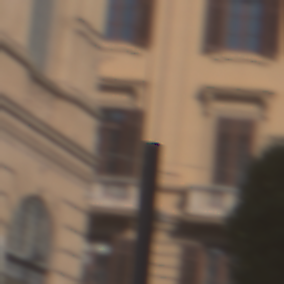
Verkehrszeichen: Ueberholverbot
Umgebung: Outdoor, Urban
Tageszeit: MorningAfternoon
Wetter: Clear
Licht: Natural
Jahreszeit: NotSpecified
Kontrast: LowContrast